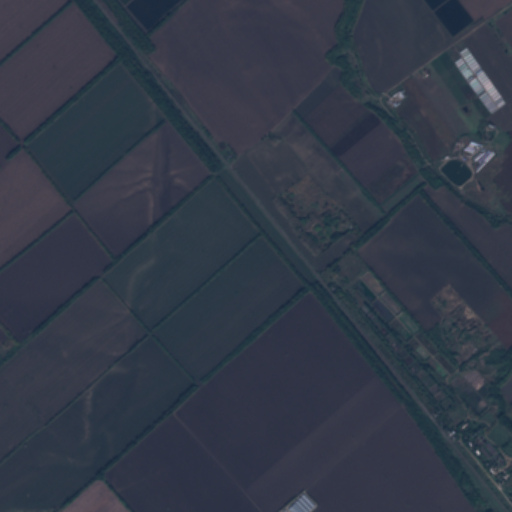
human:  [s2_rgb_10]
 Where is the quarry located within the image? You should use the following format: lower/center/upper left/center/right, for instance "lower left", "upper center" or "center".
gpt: The quarry is located in the lower right of the image.
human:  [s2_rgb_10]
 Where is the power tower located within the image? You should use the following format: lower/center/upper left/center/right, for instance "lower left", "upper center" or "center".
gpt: There is no power tower in the image.